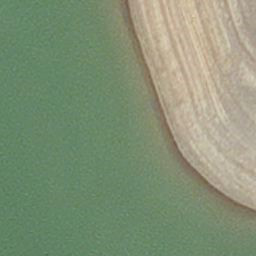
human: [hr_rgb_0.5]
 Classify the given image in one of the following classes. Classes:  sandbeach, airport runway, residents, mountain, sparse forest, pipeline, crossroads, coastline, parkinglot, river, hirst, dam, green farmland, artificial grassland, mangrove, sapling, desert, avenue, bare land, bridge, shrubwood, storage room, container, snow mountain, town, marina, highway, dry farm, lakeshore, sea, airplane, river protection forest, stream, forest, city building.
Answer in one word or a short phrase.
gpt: hirst